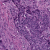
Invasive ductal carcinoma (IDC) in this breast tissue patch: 1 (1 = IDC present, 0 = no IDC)